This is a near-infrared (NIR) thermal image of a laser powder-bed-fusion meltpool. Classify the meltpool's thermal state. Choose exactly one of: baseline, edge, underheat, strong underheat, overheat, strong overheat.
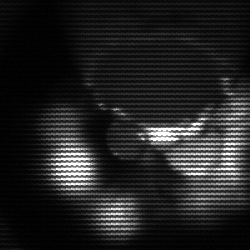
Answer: edge